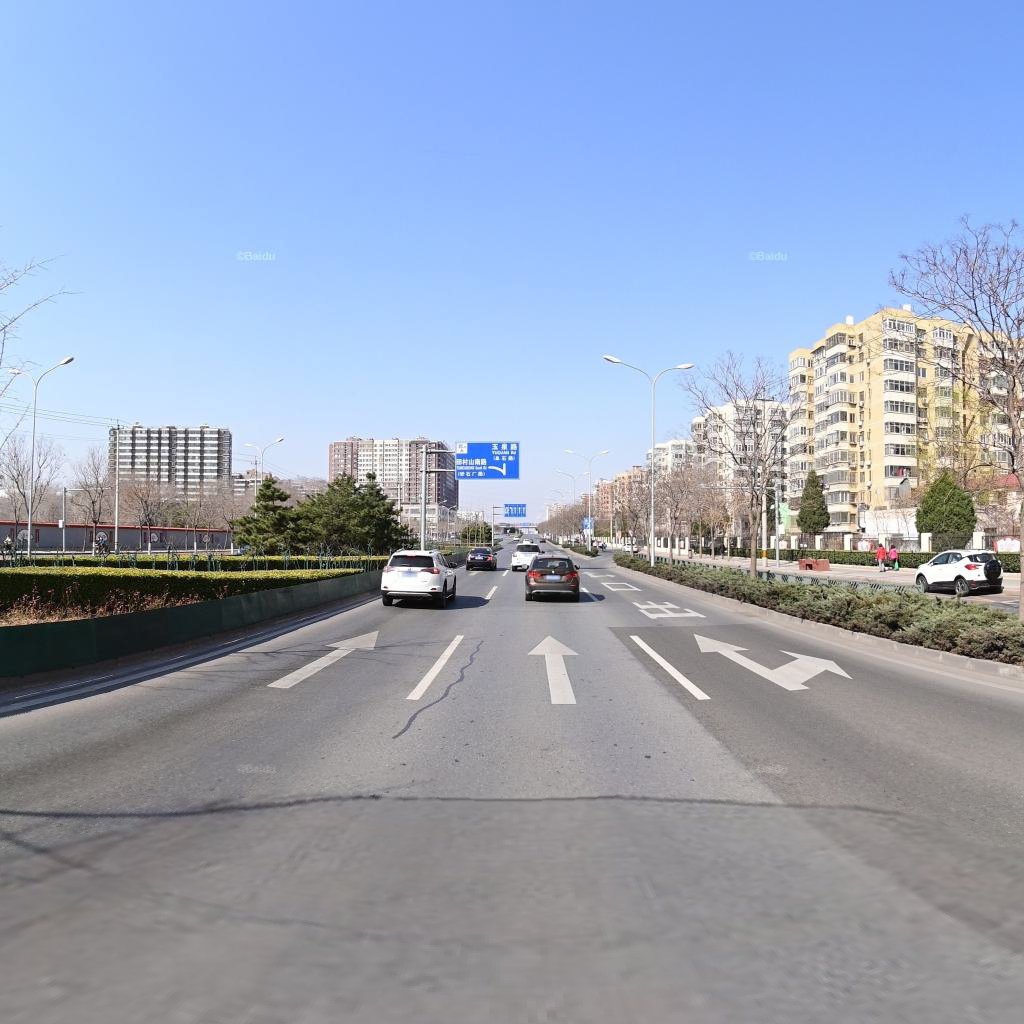
Region: Haidian
Road damage annotations: longitudinal patch